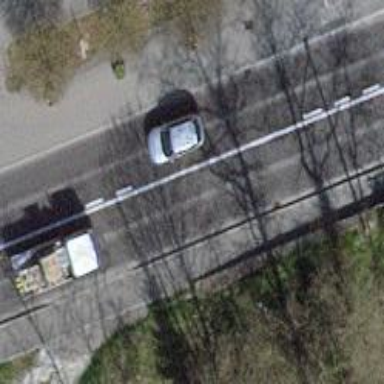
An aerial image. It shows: Primary highway with asphalt surface. It serves as bus route without sidewalks.